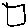
Label: square